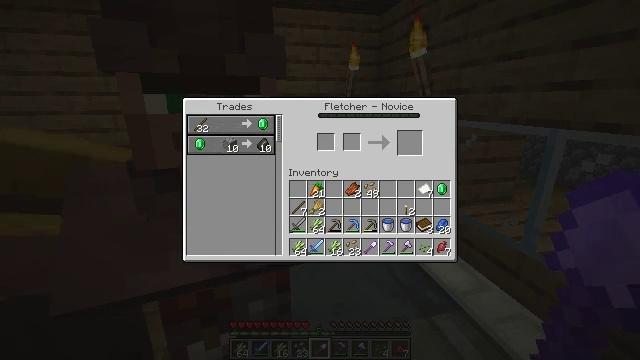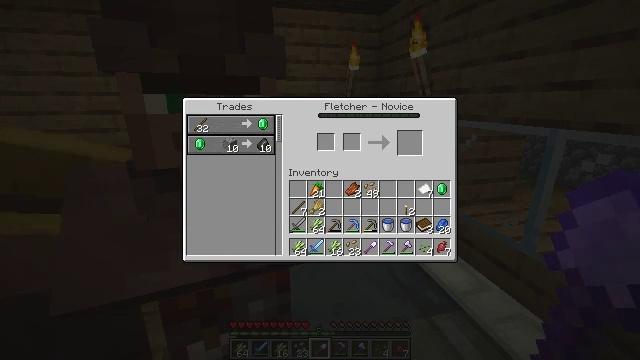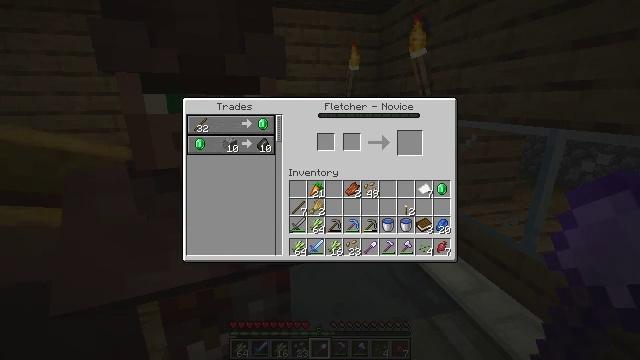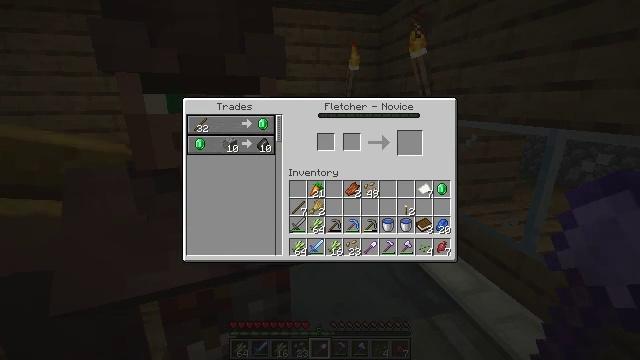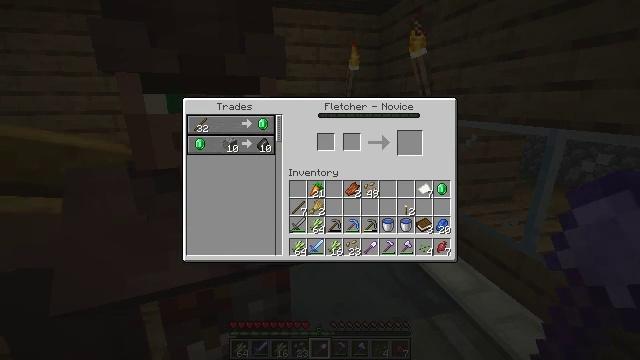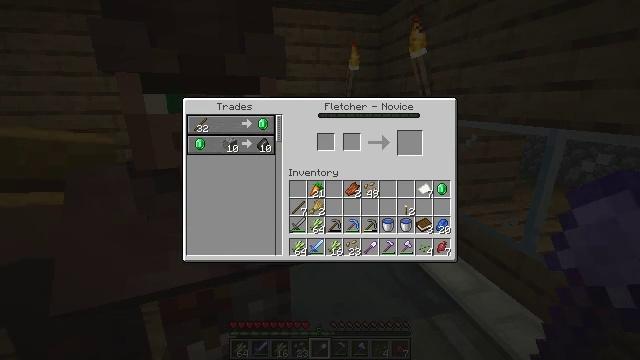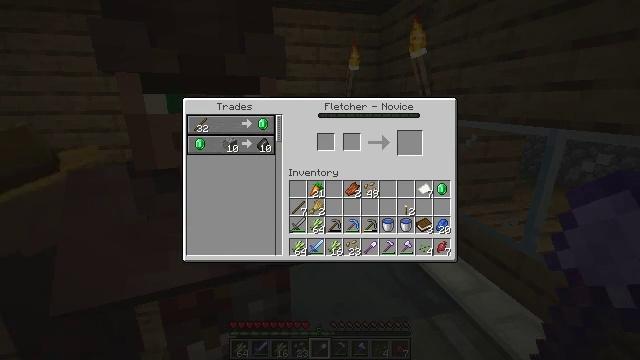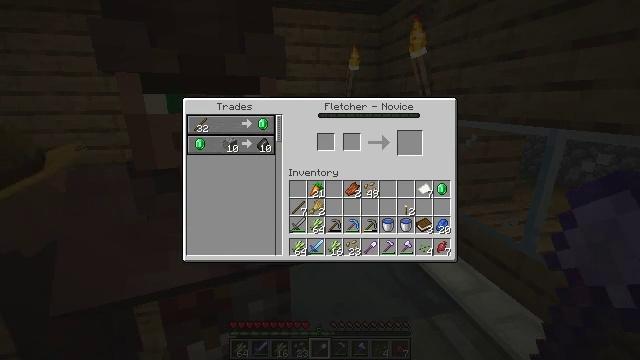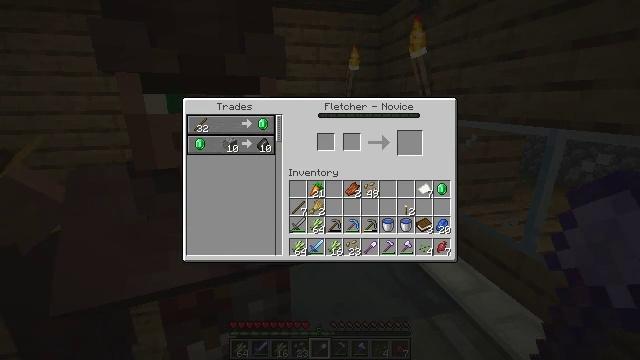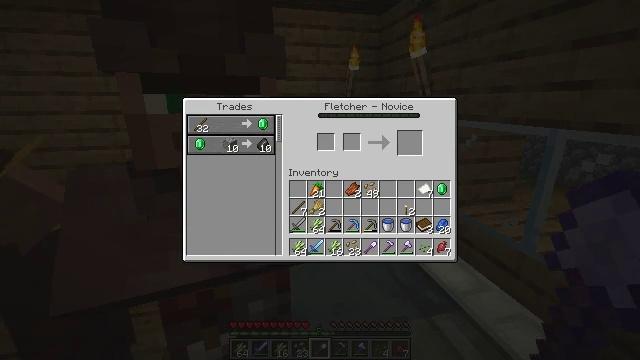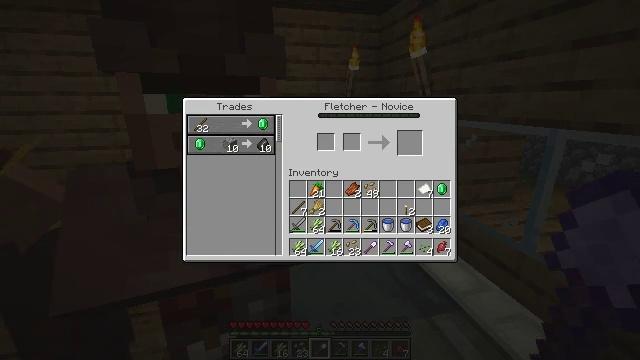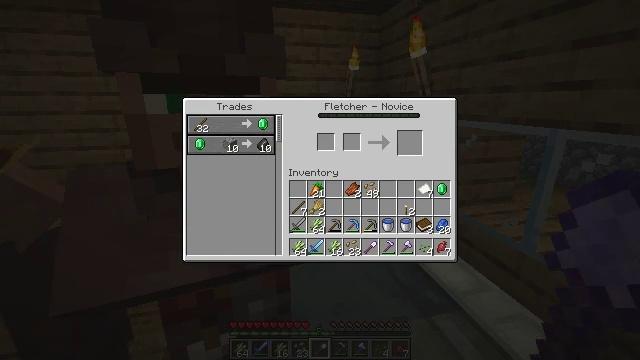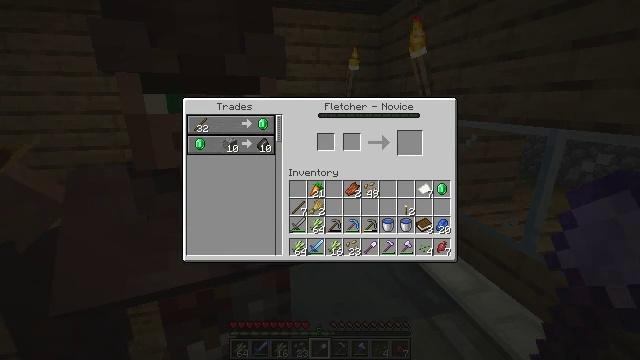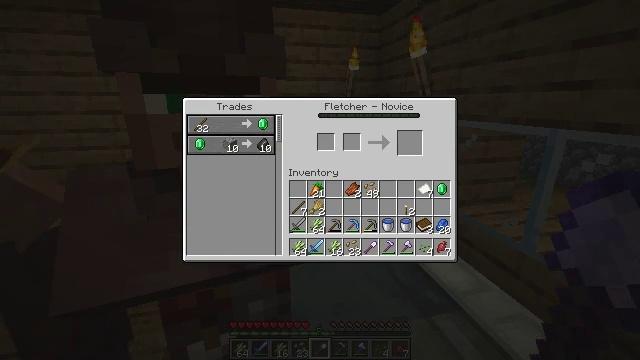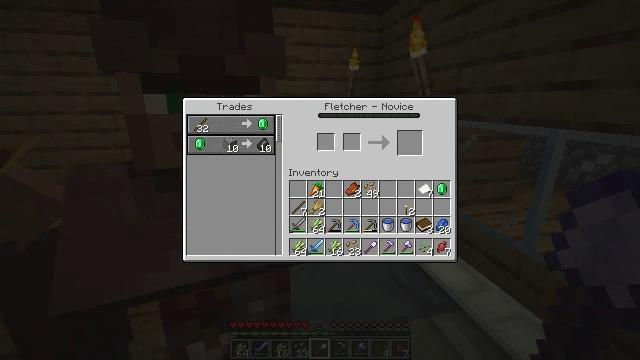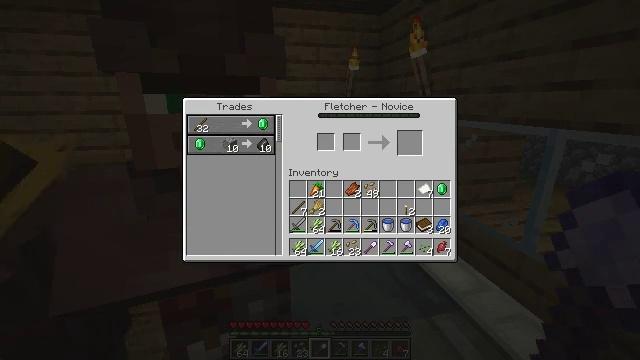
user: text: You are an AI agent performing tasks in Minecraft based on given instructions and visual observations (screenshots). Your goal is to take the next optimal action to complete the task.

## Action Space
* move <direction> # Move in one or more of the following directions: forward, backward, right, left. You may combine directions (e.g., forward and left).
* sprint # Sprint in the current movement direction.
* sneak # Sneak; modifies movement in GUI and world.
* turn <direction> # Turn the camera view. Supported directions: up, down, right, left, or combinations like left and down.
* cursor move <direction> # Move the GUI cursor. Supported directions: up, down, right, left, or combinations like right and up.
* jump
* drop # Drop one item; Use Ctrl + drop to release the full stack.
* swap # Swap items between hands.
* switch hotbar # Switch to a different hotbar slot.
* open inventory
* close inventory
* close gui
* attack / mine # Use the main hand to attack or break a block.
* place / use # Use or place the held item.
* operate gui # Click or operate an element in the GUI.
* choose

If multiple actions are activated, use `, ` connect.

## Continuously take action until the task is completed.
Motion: motion action
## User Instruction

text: Interact with the crafting table to craft paper.
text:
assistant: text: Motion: no_op
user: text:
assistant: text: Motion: no_op
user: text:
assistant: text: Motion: no_op
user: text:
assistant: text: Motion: no_op
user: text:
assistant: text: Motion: no_op
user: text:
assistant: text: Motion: no_op
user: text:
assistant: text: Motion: no_op
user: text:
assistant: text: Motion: no_op
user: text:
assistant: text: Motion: no_op
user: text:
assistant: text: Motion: no_op
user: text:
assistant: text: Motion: no_op
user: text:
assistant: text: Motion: no_op
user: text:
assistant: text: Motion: no_op
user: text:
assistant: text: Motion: cursor move left and up
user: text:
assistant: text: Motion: cursor move left
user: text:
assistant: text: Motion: no_op
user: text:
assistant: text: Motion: no_op
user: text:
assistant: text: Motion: no_op
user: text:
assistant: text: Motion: no_op
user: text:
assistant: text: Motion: turn left, close gui
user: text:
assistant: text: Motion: turn left and up, open inventory
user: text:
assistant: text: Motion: turn left and down
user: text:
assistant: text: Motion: turn left and down
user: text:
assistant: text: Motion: turn left
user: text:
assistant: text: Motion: turn left
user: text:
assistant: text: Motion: turn left and up
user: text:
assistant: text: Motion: turn left
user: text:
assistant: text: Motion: turn left
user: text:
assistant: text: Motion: turn left
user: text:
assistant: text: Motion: move forward, turn left